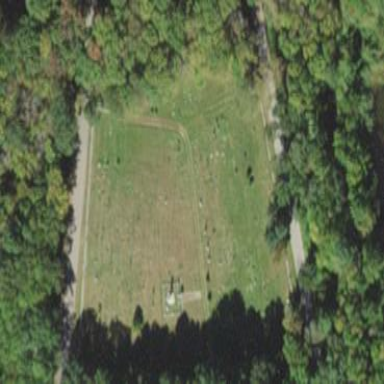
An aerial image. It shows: Private cemetery known as grave yard.